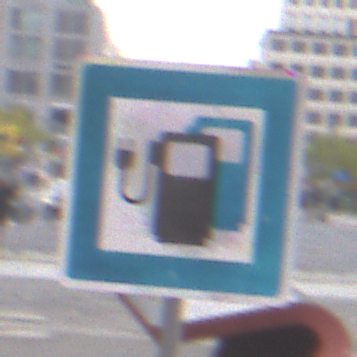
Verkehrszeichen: LadestationFuerElektrofahrzeuge
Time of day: MorningAfternoon
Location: Outdoor (Urban)
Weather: Overcast
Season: NotSpecified
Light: Natural